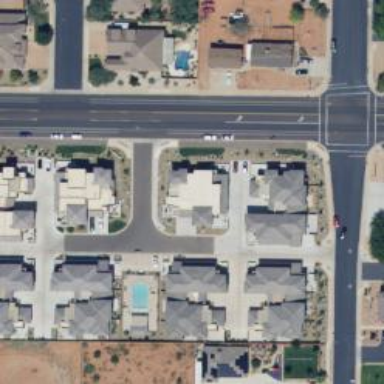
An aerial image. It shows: Neighborhood.